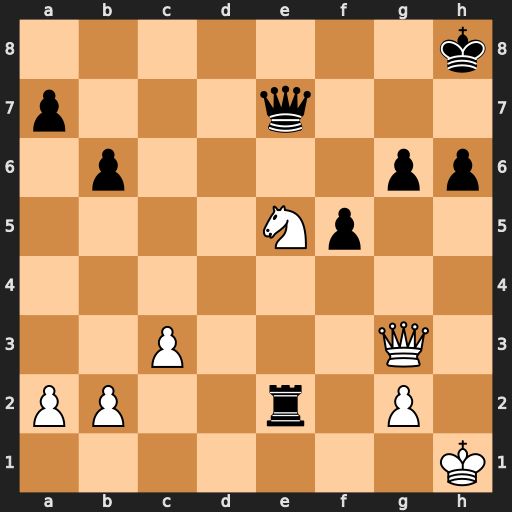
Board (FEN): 7k/p3q3/1p4pp/4Np2/8/2P3Q1/PP2r1P1/7K
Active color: w
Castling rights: -
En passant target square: -
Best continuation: Nxg6+ Kh7 Nxe7